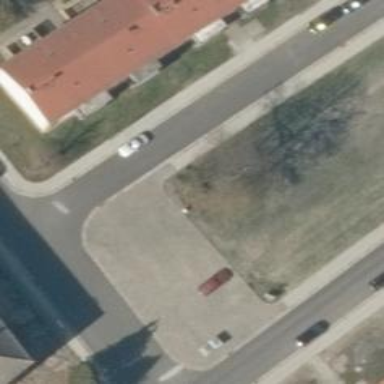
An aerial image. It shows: Residential road with asphalt surface. Both sides have sidewalks.